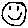
Label: smiley face